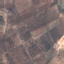
Land use / land cover: PermanentCrop